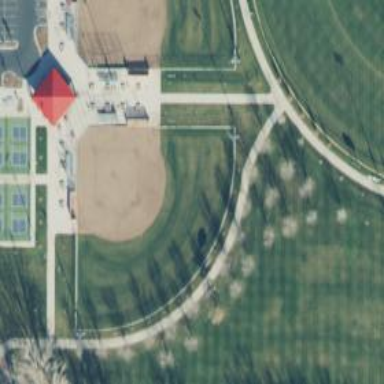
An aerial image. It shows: Baseball pitch for leisure land activities.